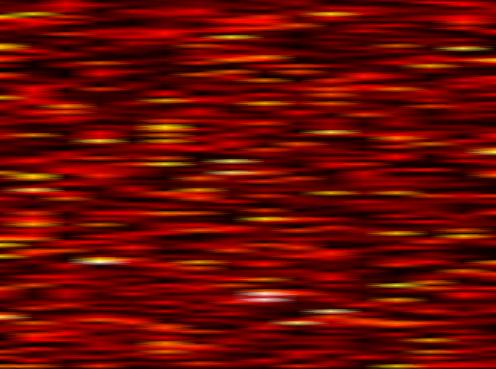
Label: OFDM